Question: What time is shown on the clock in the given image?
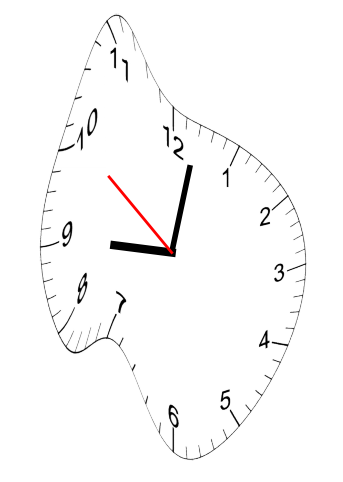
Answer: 09:01:51